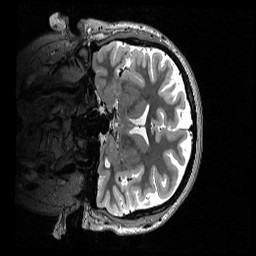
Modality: T2w
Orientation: coronal
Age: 23
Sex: female
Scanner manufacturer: siemens
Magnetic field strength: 3 T
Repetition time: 3.2 s
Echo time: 0.566 s